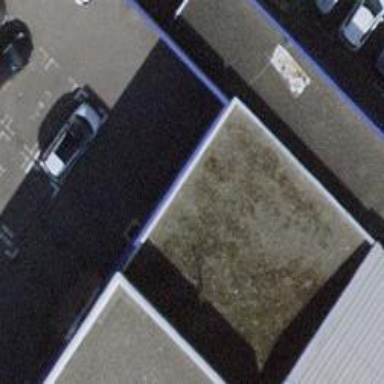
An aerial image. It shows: Car shop.